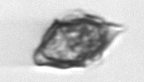
Label: Kryptoperidinium_triquetrum